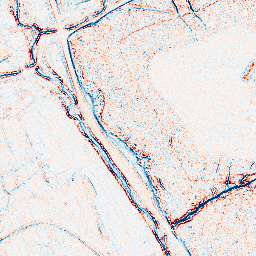
Category: edge_preserving
Decomposition family: bilateral
Decomposition parameters: d: 5
sigma_color: 25
sigma_space: 25
Upsampling method: edge_directed
Upsampling parameters: scale: 2
Upsampling scale: 2